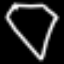
Label: diamond